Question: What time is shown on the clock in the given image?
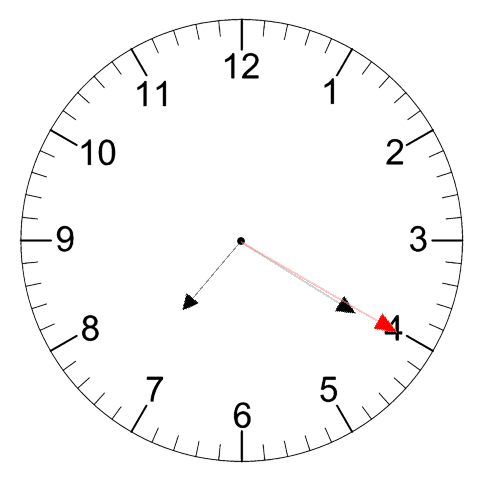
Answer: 07:20:20